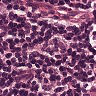
Metastatic tissue present: no